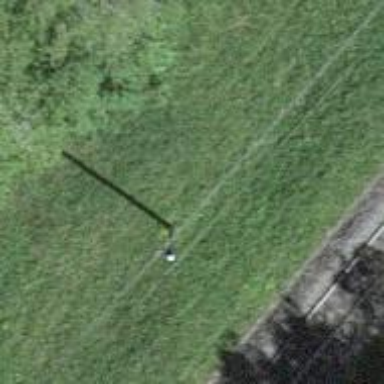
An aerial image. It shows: Power pole.